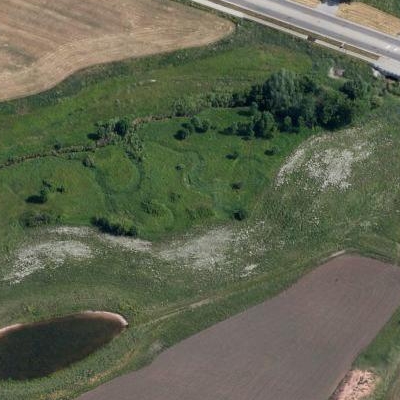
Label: aGrass